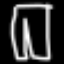
Label: pants